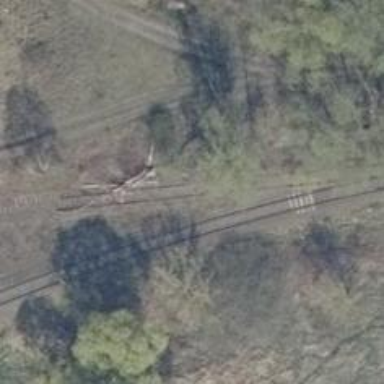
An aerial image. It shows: Abandoned railway.